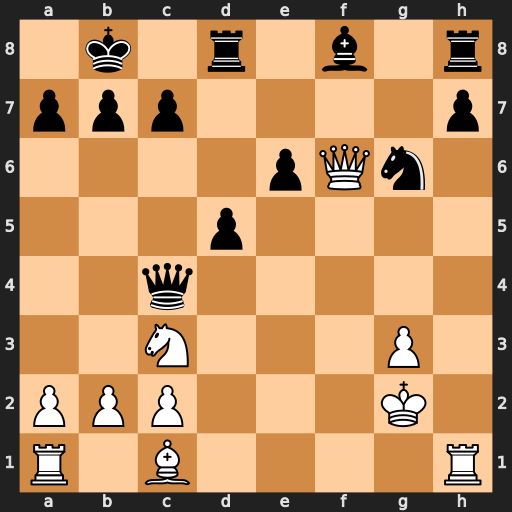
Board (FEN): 1k1r1b1r/ppp4p/4pQn1/3p4/2q5/2N3P1/PPP3K1/R1B4R
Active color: w
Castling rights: -
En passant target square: -
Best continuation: Qxd8#